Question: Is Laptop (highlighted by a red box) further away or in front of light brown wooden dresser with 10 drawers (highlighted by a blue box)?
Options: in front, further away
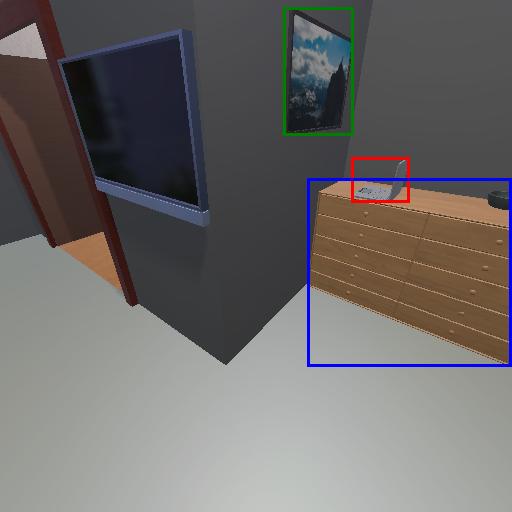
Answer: in front